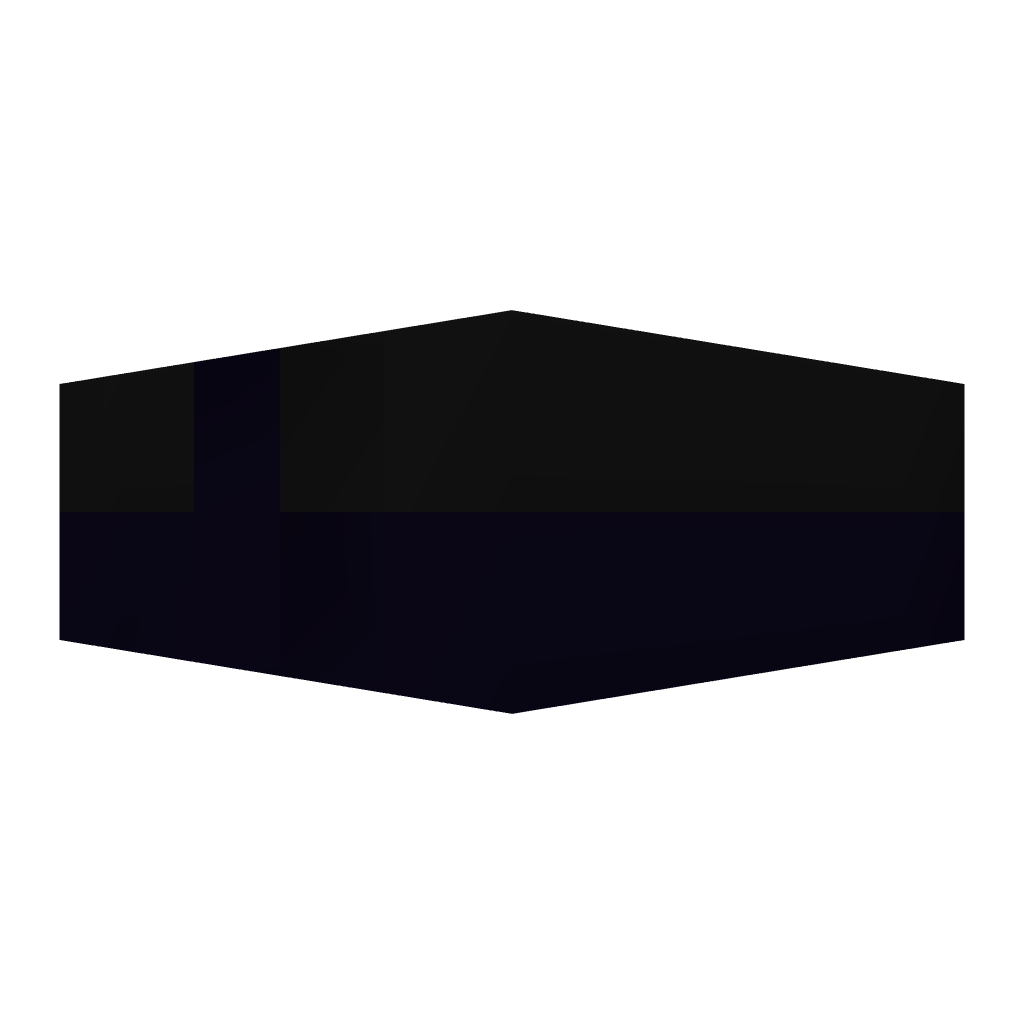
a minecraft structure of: Simple Tnt Jumper